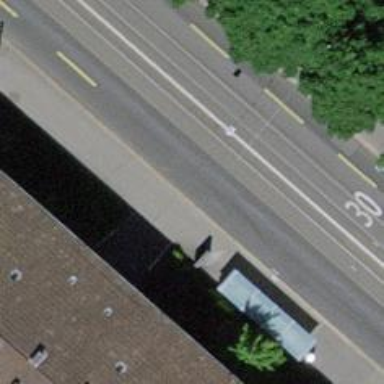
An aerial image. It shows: Platform for public transport with shelter.